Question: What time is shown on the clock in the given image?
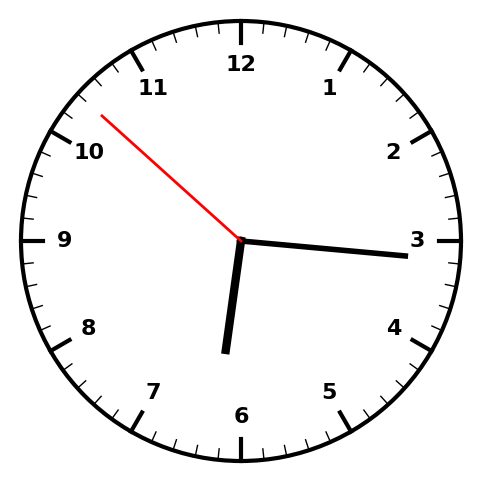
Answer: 06:15:52